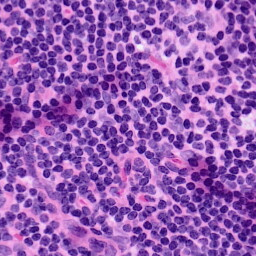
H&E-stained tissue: LymphNode